Aerial crown-view tile of a tropical tree (Barro Colorado Island, Panama), acquired 20250512:
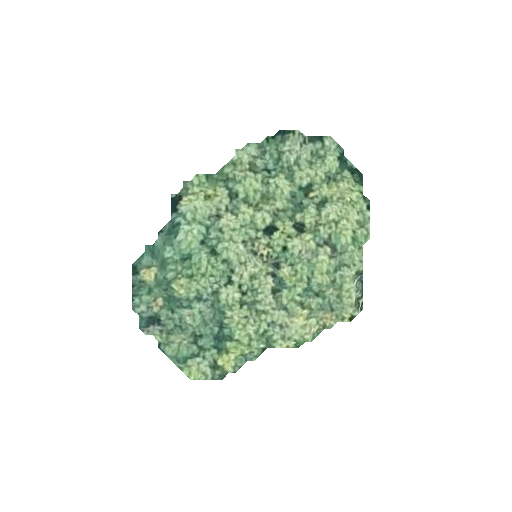
Species: Trattinnickia aspera
GBIF accepted scientific name: Trattinnickia aspera
Crown area: 60.795 m²